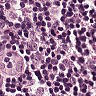
Metastatic tissue present: yes